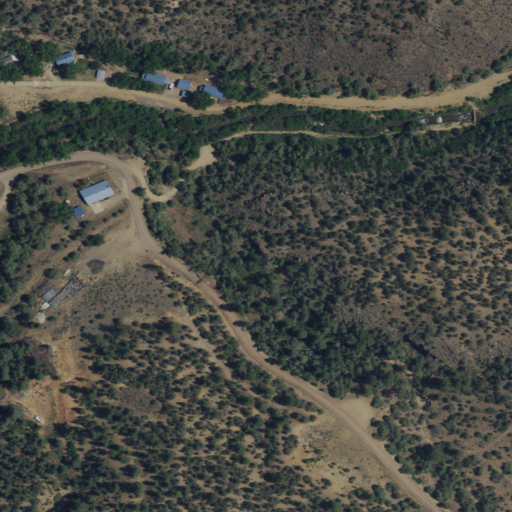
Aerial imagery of valley in New Mexico named Lama Canyon containing evergreen forest, open development, woody wetlands, shrub, and low intensity development